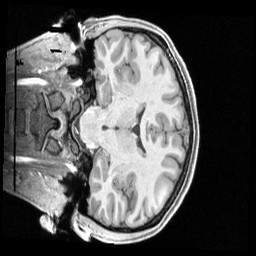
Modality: T1w
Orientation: coronal
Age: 21
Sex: female
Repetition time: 2.4 s
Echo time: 0.00222 s